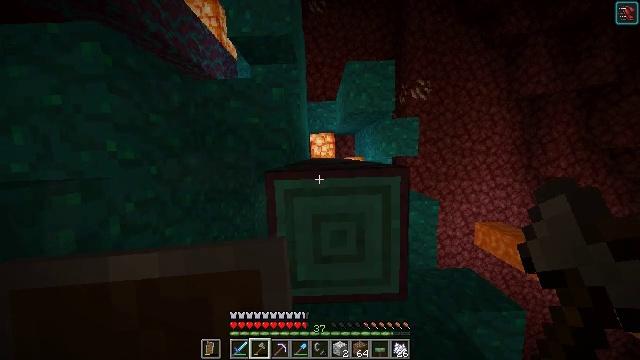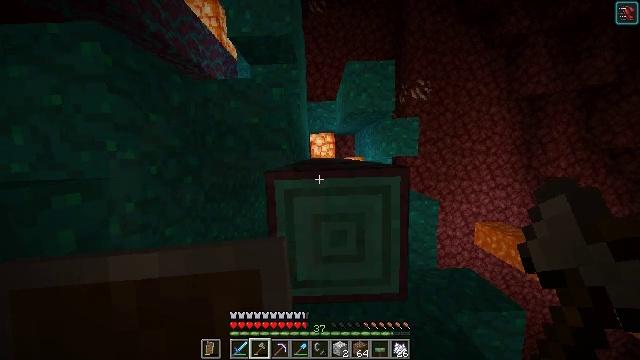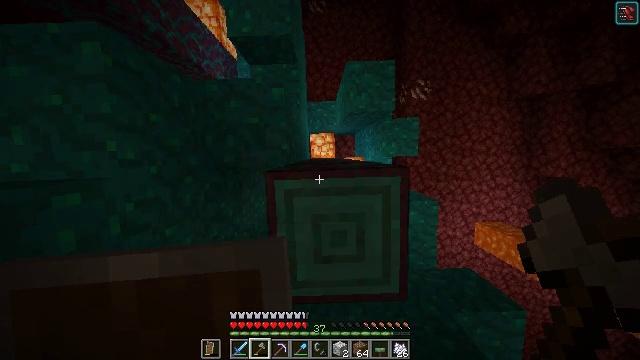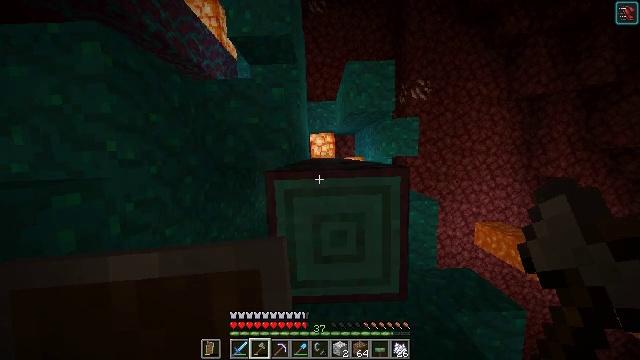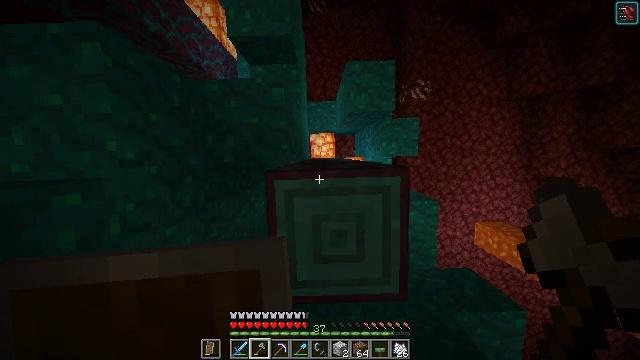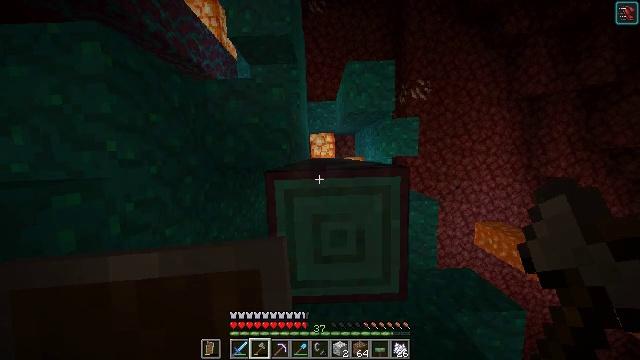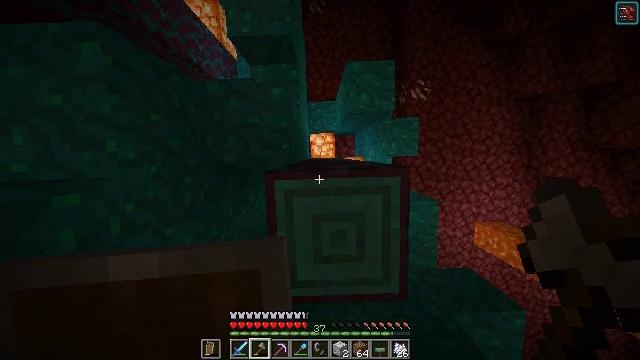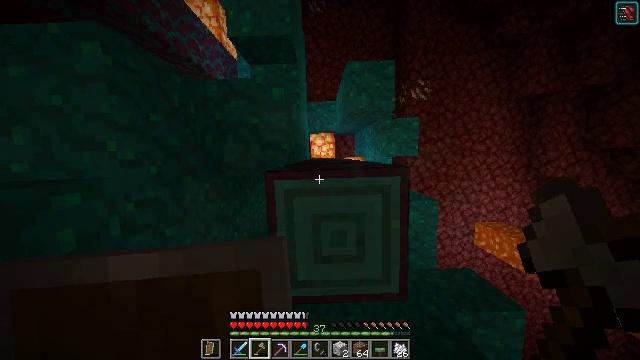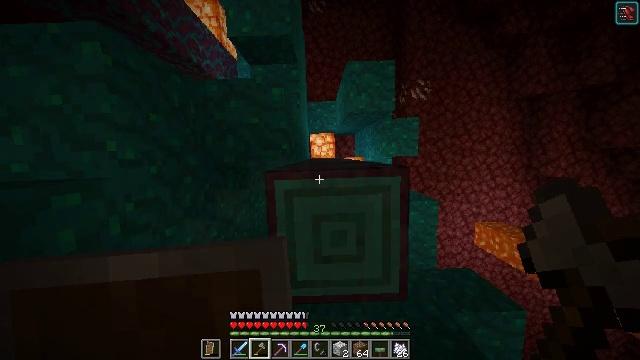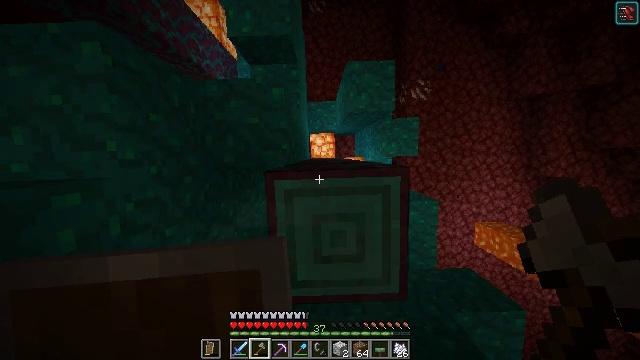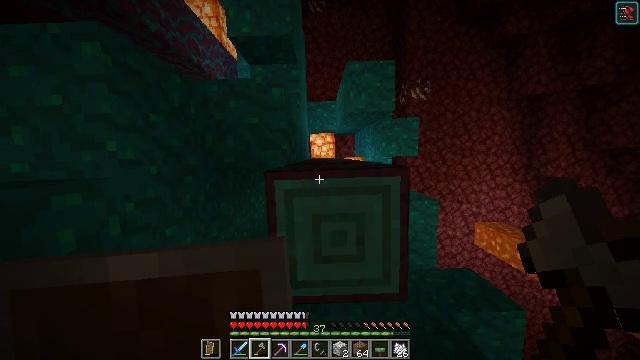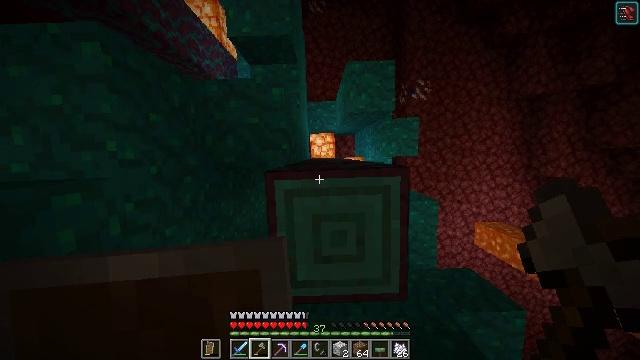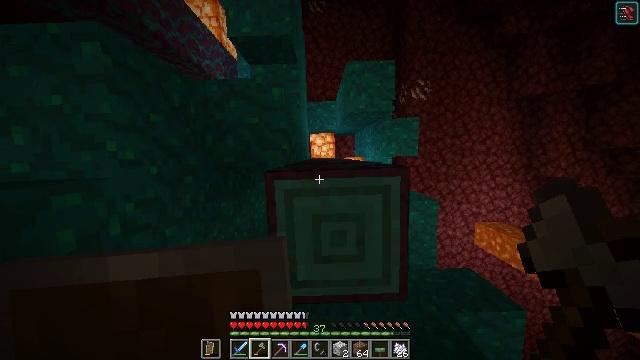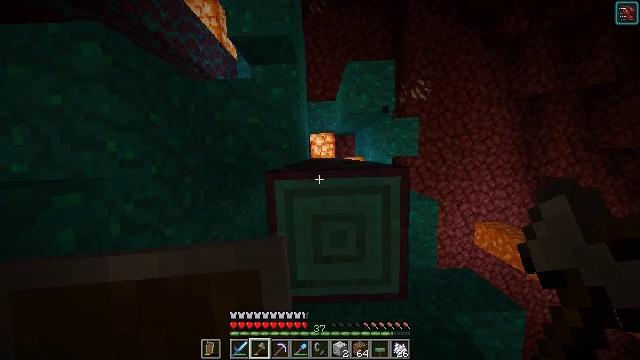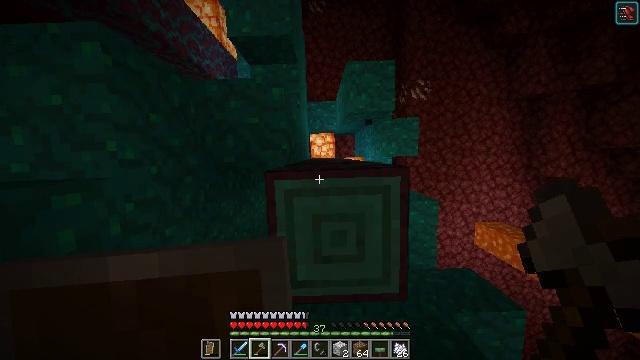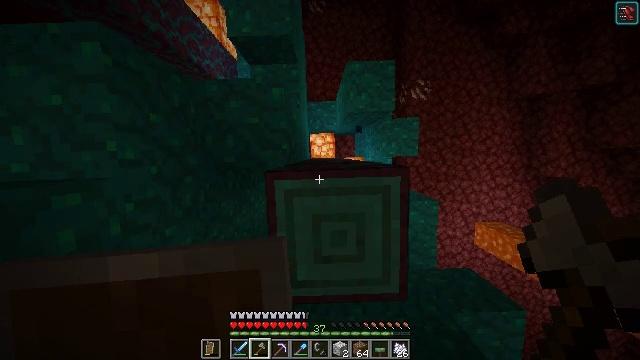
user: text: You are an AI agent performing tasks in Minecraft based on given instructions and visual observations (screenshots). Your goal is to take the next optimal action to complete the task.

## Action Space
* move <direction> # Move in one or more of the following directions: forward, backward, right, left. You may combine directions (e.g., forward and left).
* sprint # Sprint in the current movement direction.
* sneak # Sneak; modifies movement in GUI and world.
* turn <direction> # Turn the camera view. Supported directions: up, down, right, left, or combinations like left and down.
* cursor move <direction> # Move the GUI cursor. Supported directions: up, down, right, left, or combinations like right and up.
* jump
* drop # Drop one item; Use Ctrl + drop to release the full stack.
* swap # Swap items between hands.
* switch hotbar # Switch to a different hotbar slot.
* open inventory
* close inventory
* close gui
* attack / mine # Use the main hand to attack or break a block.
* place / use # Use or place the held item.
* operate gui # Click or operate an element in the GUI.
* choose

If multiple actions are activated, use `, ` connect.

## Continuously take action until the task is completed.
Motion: motion action
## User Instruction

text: Mine the warped stem in the Nether.
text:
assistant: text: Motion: no_op
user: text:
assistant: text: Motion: no_op
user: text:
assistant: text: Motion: no_op
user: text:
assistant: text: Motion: no_op
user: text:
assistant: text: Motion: no_op
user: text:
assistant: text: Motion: no_op
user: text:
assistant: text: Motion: no_op
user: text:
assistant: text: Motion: no_op
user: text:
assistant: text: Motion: no_op
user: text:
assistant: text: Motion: no_op
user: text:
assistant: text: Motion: no_op
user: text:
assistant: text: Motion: no_op
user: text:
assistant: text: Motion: no_op
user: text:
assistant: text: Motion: no_op
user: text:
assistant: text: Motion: no_op
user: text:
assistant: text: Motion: no_op
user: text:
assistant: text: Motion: no_op
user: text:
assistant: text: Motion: no_op
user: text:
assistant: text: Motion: no_op
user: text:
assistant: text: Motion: no_op
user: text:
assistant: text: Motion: no_op
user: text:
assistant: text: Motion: no_op
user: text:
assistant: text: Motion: no_op
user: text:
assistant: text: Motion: no_op
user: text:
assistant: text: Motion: no_op
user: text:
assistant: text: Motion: no_op
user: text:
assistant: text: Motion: no_op
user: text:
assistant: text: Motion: no_op
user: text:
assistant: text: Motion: no_op
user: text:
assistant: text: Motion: no_op